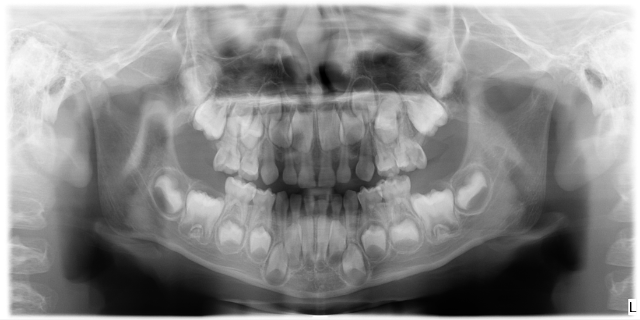
child